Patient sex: M
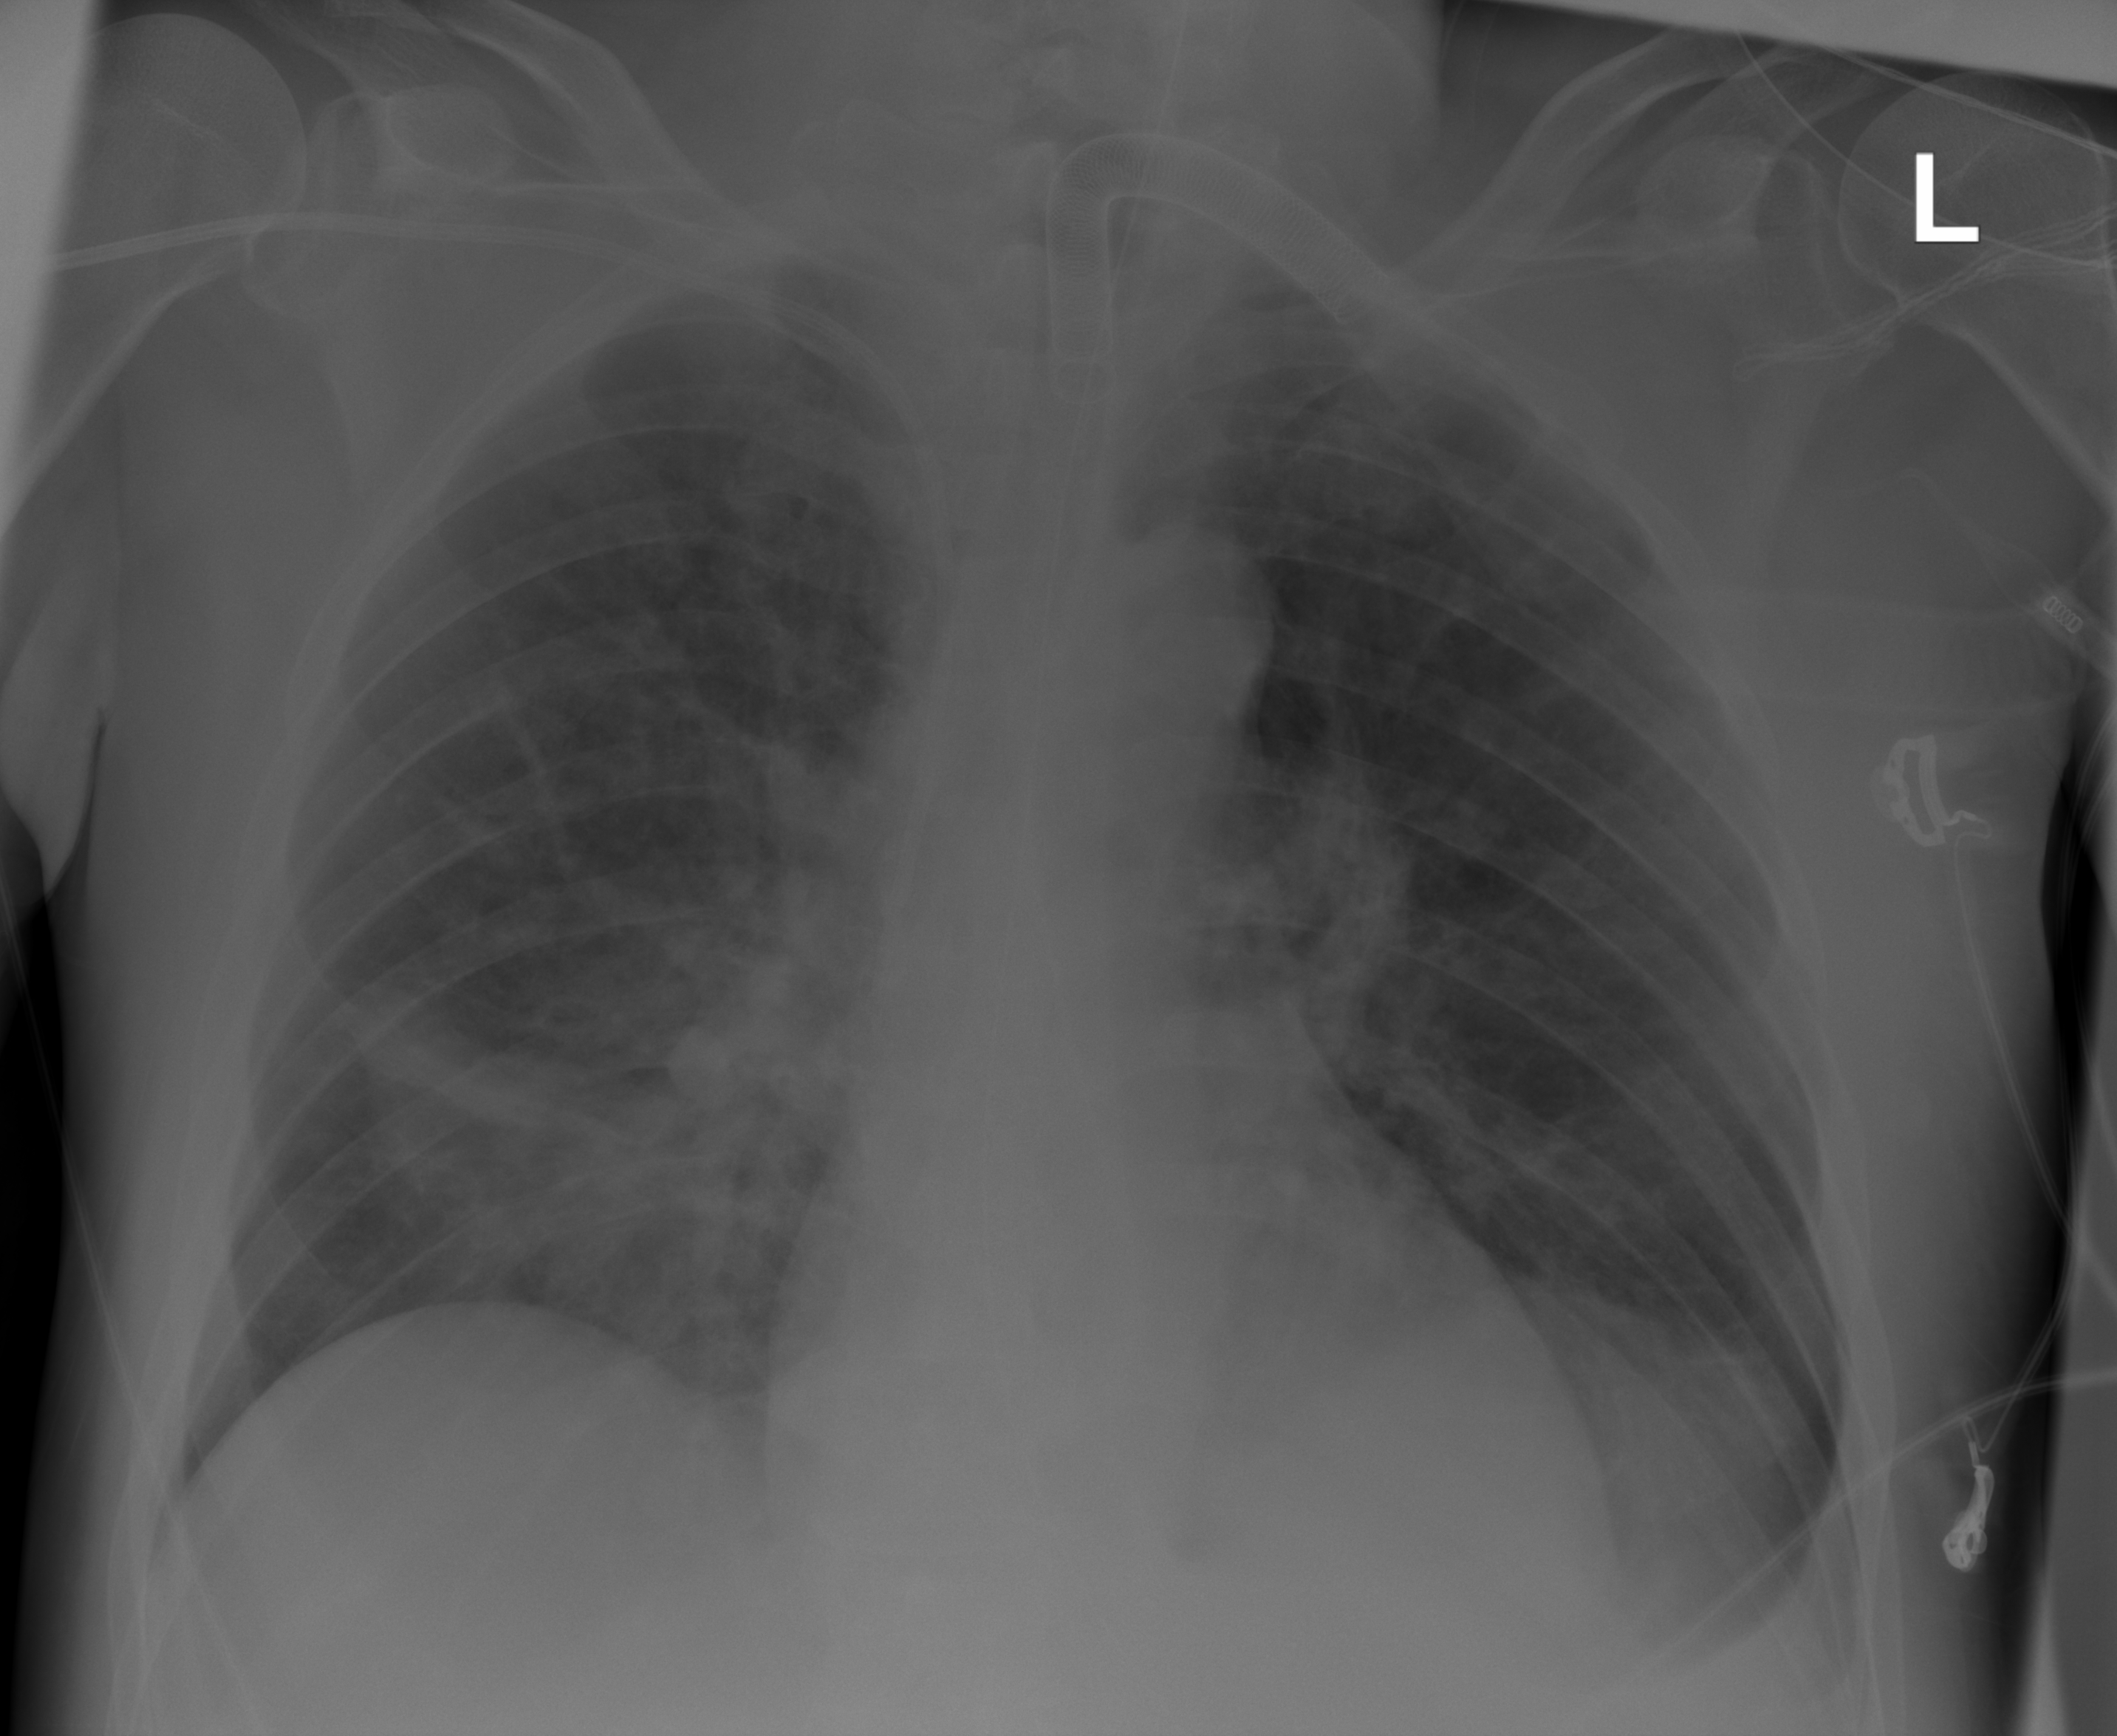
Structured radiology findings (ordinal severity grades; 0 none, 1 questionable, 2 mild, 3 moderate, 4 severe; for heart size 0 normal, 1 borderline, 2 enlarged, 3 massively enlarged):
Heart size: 0
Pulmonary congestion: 0
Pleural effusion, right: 0
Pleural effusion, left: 2
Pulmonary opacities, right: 4
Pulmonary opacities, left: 2
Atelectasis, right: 3
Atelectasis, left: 2